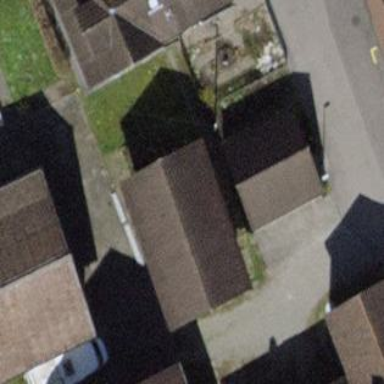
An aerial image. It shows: Shed.